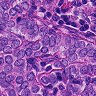
Metastatic tissue present: yes